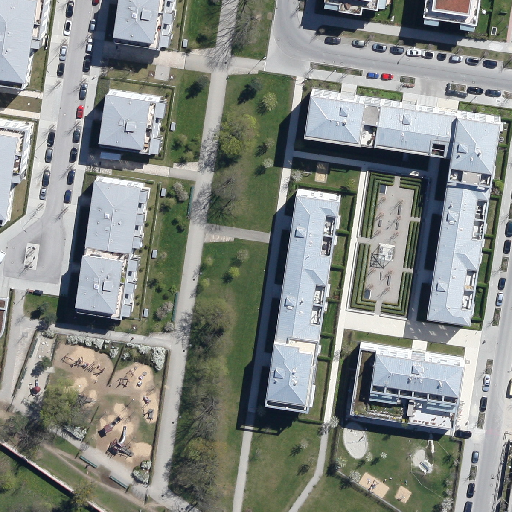
Referring expression: paved road along with tree